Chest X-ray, PA view. Patient: 23 years old, sex M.
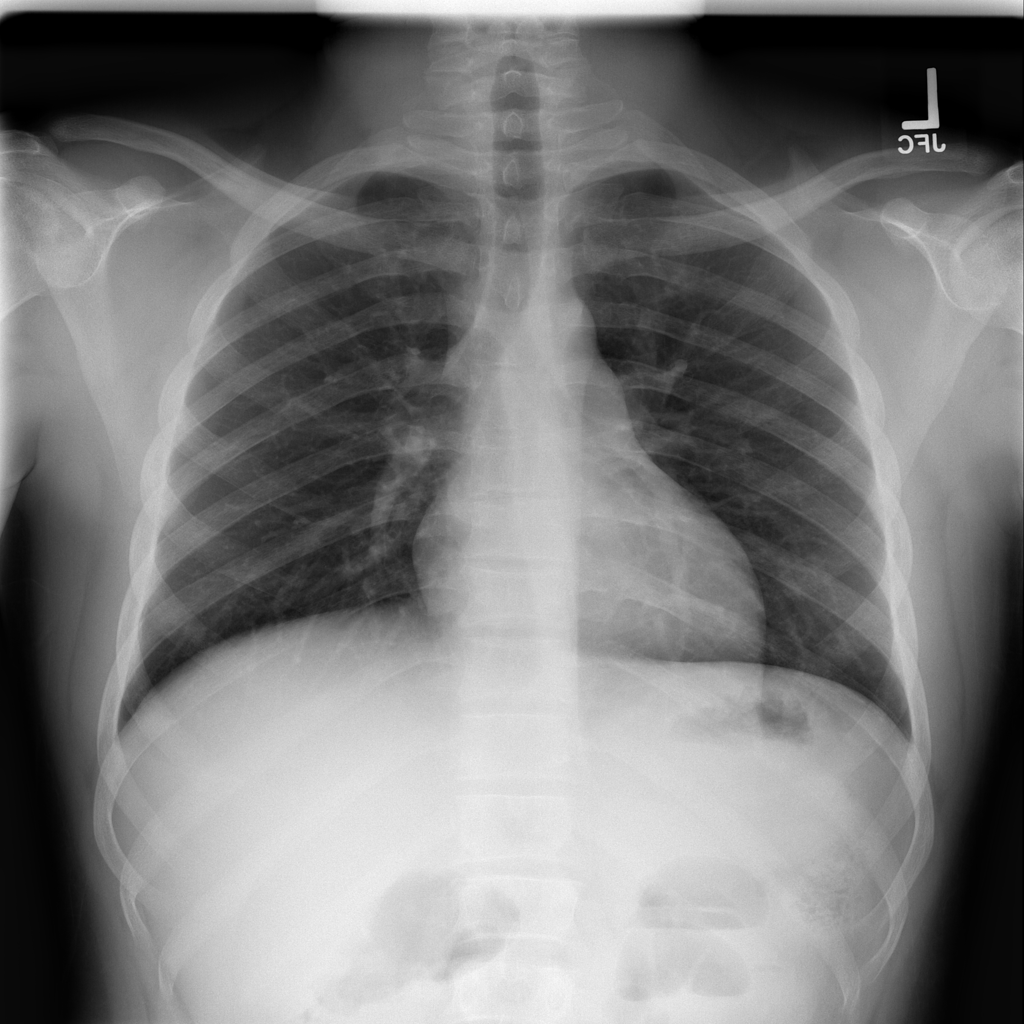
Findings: No Finding